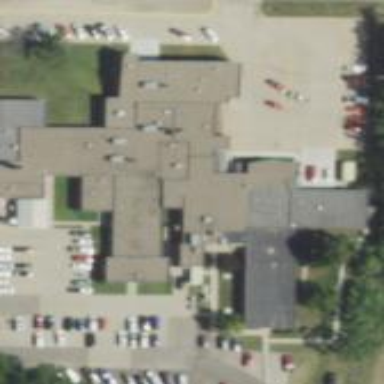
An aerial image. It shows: Hospital building.